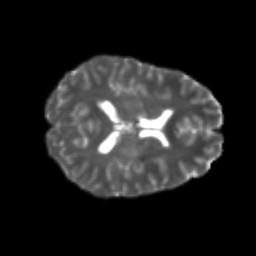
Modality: T2w
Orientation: axial
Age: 22
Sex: female
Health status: healthy
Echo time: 0.074 s